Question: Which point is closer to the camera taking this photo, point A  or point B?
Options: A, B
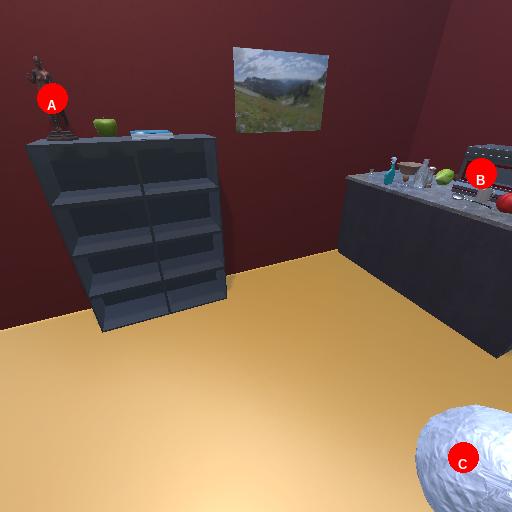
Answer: A